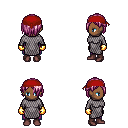
a pixel art fantasy rpg character, female body template, human, dark skin, chain mail, magenta pants, pink bangs hairstyle, red bandana, gold gloves, maroon shoes, four views (front, back, left, right), 2x2 character sprite sheet, small pixel art, hard edges, no anti-aliasing